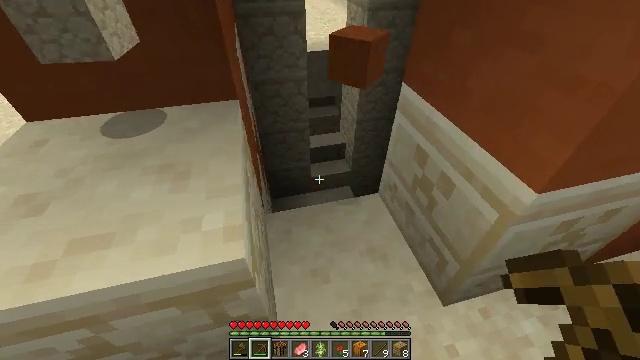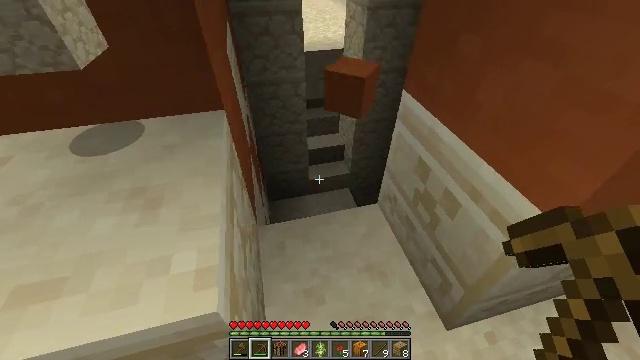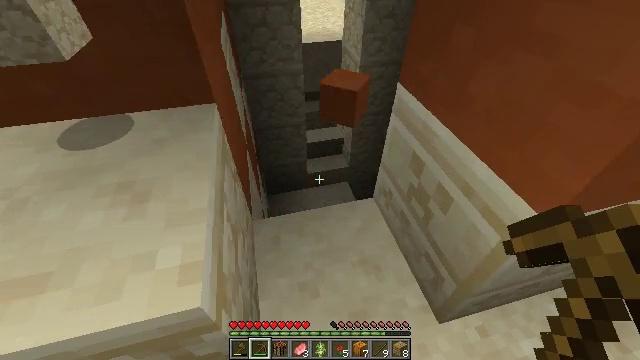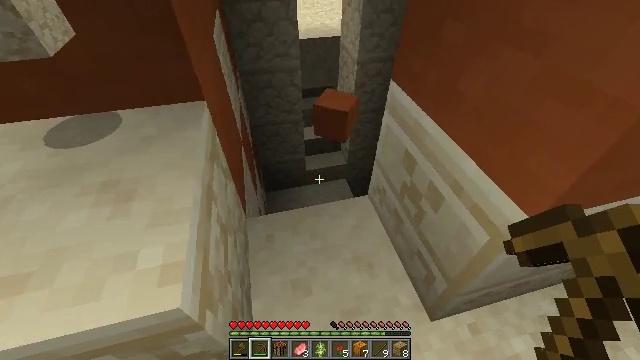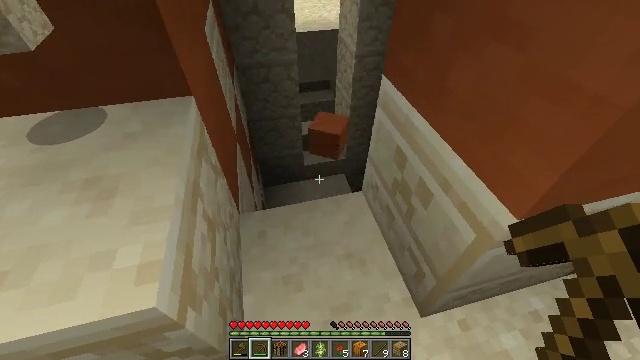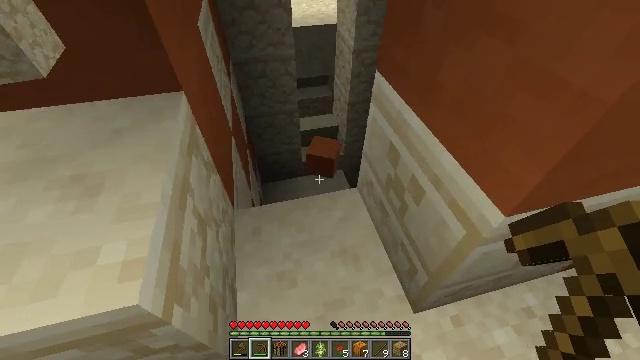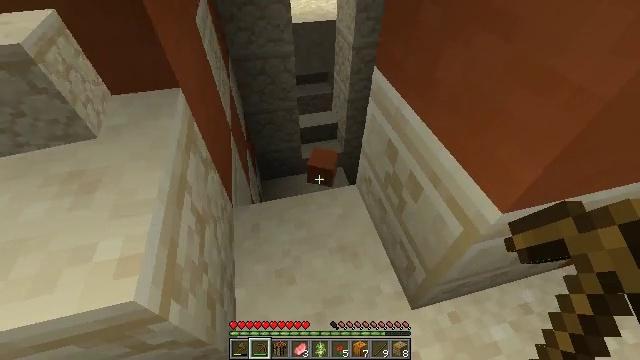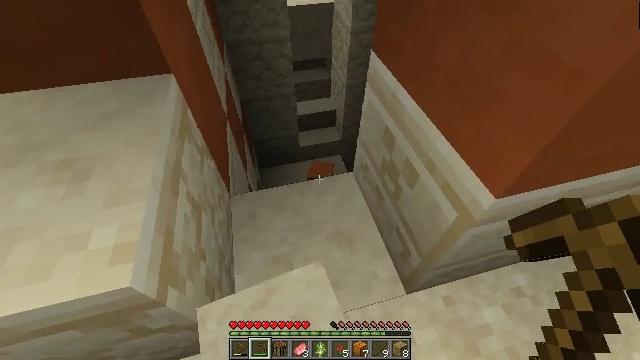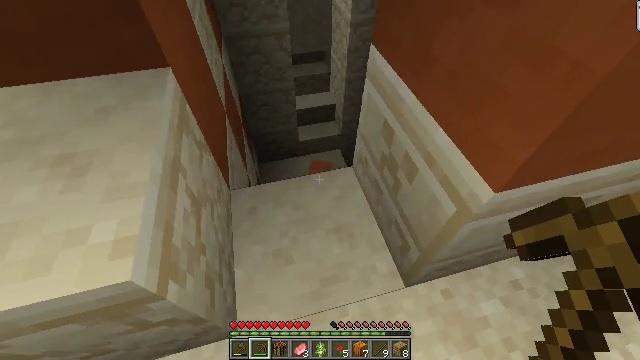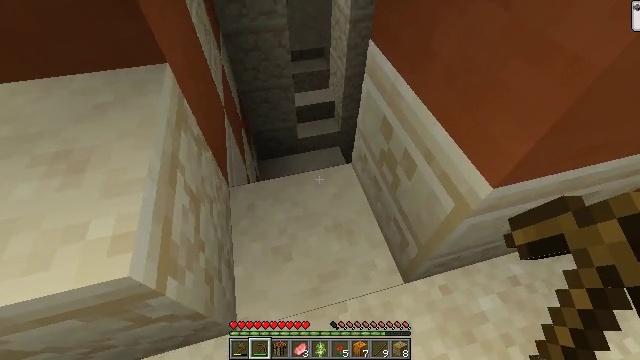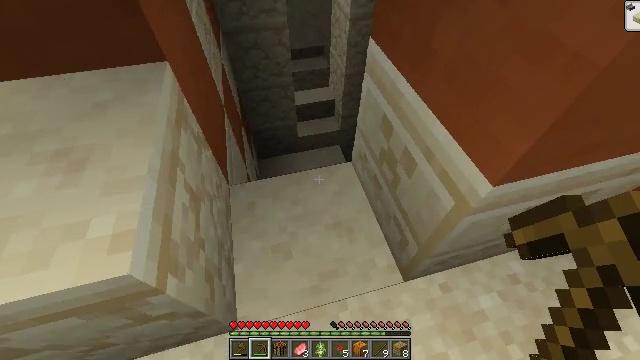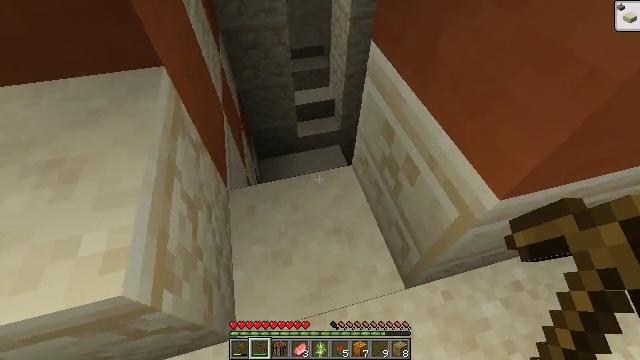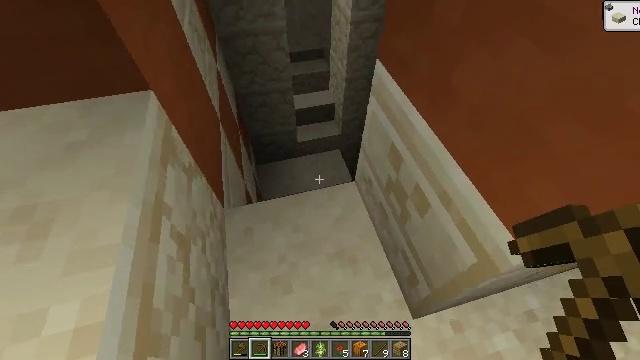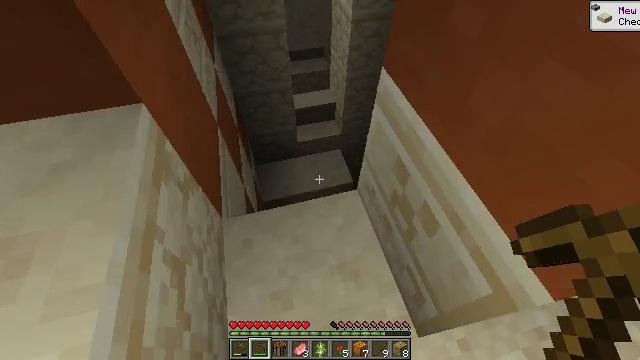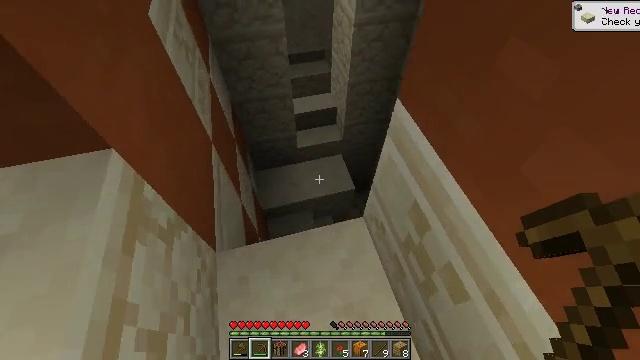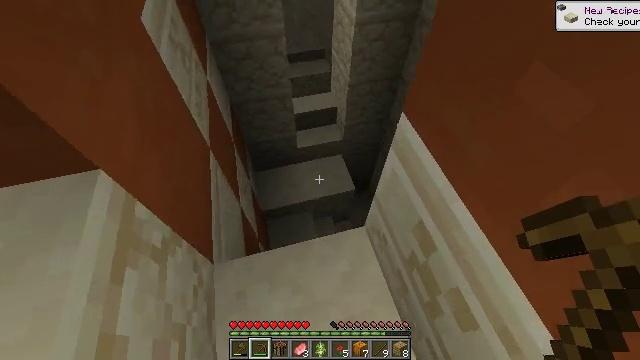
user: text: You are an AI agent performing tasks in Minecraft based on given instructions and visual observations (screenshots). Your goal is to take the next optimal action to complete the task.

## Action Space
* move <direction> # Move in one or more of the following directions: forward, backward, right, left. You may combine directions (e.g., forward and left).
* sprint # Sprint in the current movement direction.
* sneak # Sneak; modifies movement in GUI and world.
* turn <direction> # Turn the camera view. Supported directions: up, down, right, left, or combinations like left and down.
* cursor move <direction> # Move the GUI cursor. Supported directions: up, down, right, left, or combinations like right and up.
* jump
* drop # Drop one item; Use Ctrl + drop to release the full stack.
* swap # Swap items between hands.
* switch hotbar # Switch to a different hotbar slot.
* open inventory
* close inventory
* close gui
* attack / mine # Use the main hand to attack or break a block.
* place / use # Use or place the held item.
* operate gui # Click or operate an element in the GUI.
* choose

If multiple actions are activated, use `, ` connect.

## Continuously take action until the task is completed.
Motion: motion action
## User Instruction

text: Gather orange terracotta blocks.
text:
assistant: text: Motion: move forward
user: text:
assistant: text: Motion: move forward, turn down
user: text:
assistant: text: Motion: move forward
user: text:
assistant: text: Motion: move forward, turn down
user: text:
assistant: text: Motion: no_op
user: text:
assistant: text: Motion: no_op
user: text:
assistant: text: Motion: turn down
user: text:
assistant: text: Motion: turn down
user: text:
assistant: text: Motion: no_op
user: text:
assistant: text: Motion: no_op
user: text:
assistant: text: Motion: move forward
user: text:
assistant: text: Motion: move forward
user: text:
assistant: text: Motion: move forward
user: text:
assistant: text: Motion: move forward
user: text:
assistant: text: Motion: move forward
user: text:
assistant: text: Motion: turn down
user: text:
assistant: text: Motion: turn down
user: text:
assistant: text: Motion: turn right and down
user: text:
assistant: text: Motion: turn right and down
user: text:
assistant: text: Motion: turn right and down
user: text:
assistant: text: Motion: turn right and down
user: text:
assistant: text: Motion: turn right
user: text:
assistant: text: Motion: no_op
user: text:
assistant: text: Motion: no_op
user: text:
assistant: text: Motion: turn right
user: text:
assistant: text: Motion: turn right
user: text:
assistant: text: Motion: turn right
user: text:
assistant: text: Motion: turn right
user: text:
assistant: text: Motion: turn right and up
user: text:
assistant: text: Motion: turn right and up